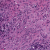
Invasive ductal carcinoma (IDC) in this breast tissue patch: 1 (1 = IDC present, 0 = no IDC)